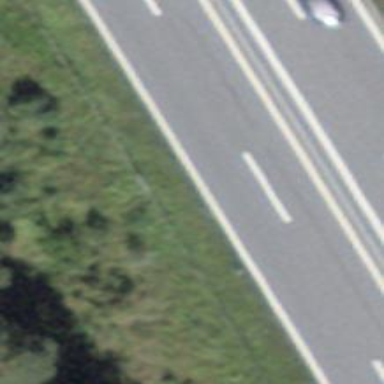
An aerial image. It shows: Asphalt trunk motorway.